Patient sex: F
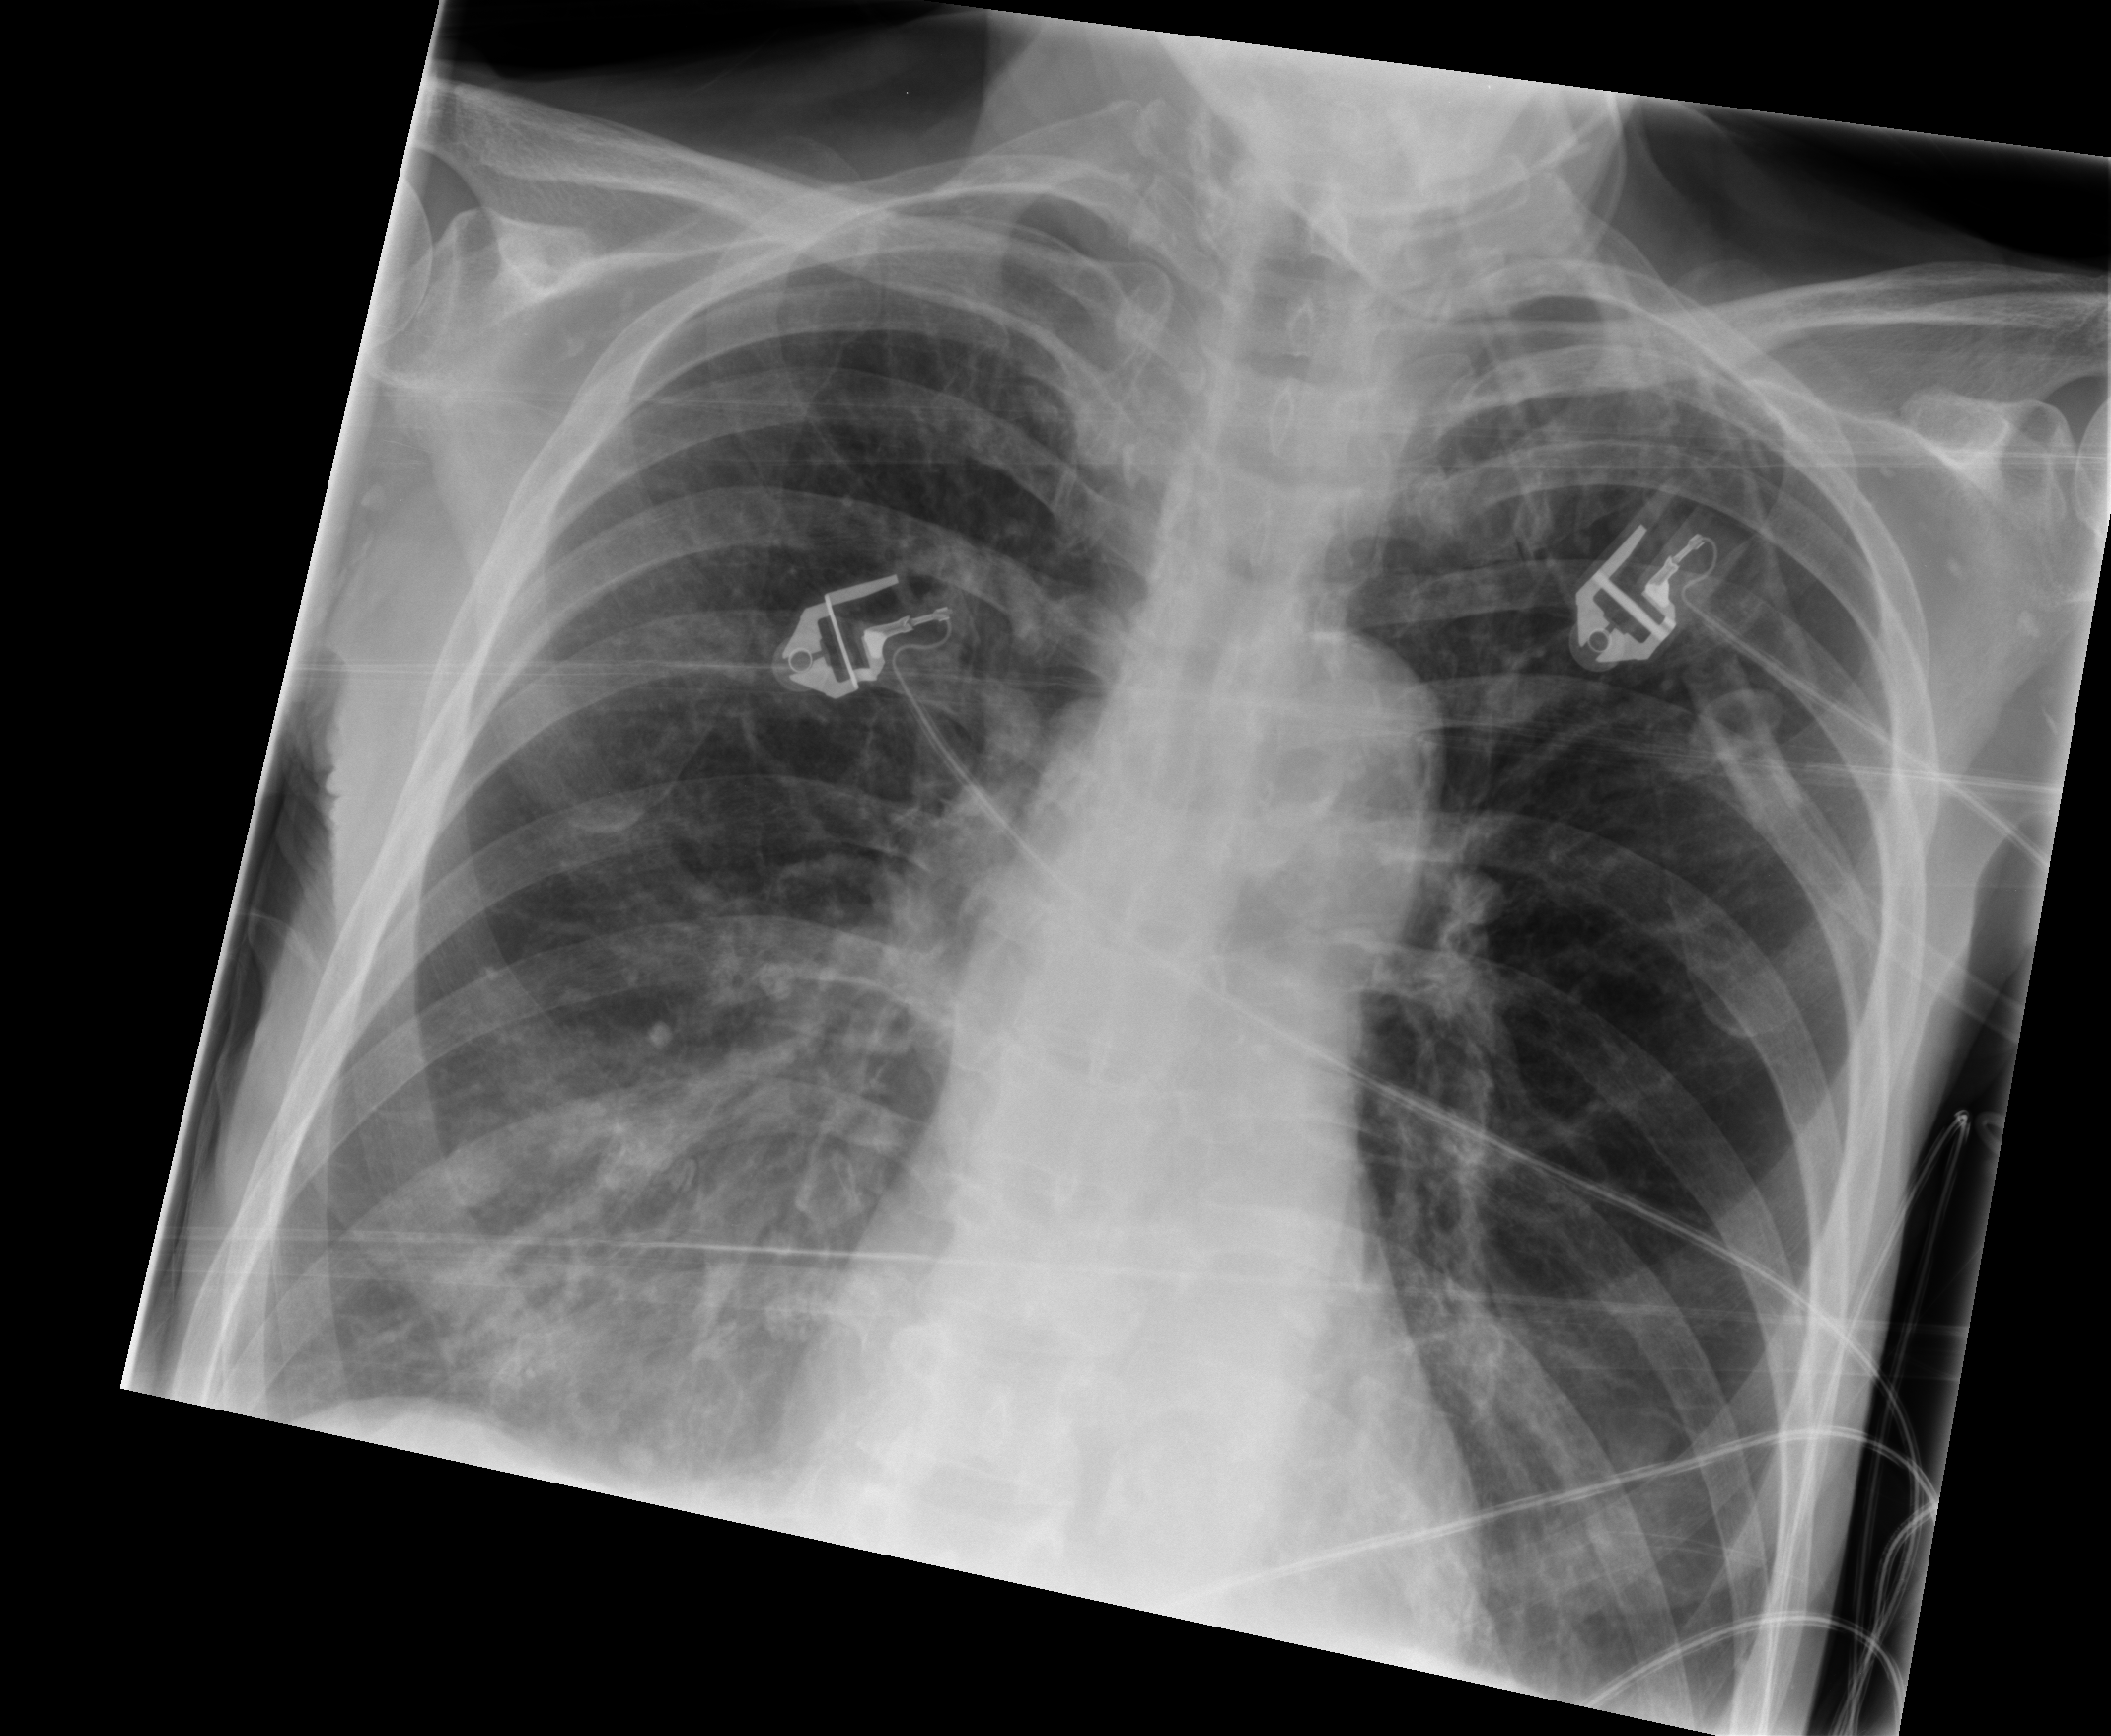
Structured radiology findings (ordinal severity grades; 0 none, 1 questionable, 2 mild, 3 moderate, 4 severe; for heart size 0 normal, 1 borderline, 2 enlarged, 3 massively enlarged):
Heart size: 0
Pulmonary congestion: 0
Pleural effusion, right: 0
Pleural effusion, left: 0
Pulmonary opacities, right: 3
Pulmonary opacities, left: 0
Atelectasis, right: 0
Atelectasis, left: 0